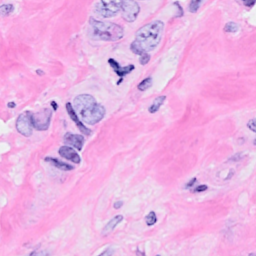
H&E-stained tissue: Breast